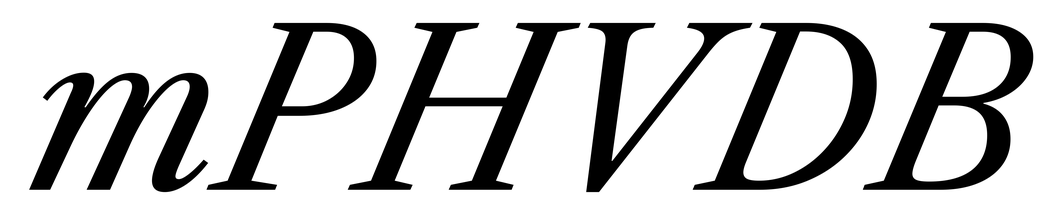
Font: LibreCaslonText-Italic_Italic